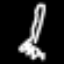
Label: fork